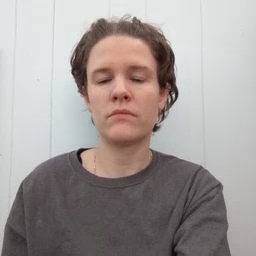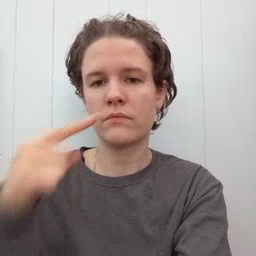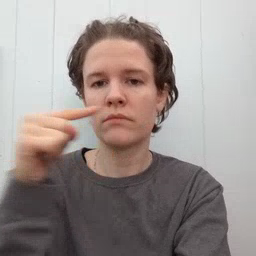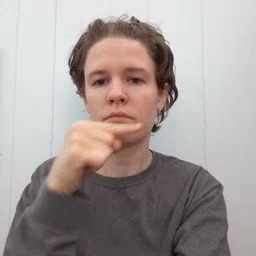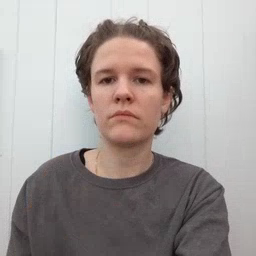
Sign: toothbrush